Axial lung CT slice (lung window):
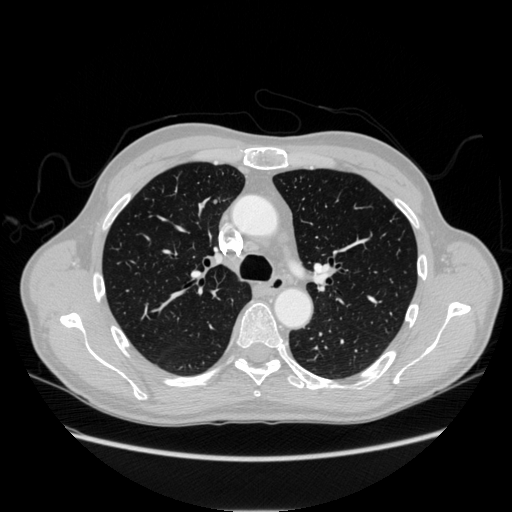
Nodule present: yes
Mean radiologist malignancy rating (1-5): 2.667